Question: I have a string like:
'''
Spain-South Africa:2-1
'''
And I want to split it like:
'''
Spain-South Africa
2-1
'''
I have tried to split it by 'IFS=':'' but it gives me:
'''
Spain-South
Africa
2-1
'''
My code:

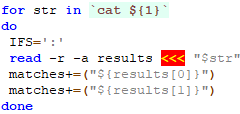
Answer: Cannot reproduce, but you are probably either not setting 'IFS' correctly for the 'read' command, or you are not displaying the output correctly.
'''
$ str="Spain-South Africa:2-1"
$ IFS=: read -ra results <<< "$str"
$ declare -p results
declare -a results=([0]="Spain-South Africa" [1]="2-1")
'''
Based on your short-lived comment, you want something like
'''
while IFS=: read -ra results; do
...
done < "$1"
'''
rather than
'''
for str in $(cat "$1"); do
...
done
'''